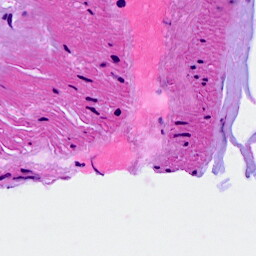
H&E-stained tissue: Breast